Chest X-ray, AP view. Patient: 70 years old, sex F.
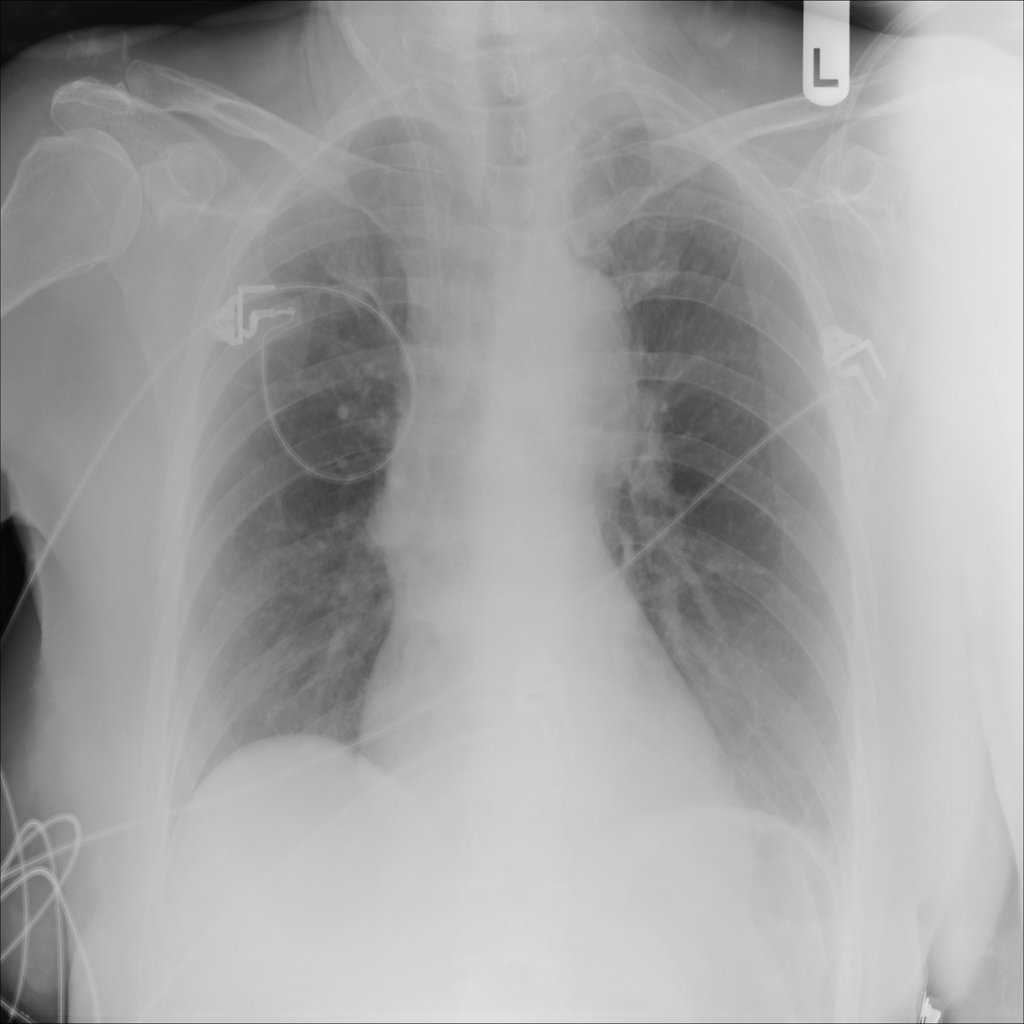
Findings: No Finding